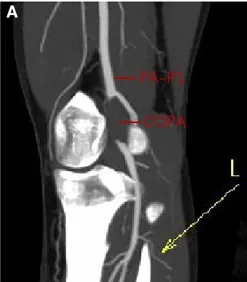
Perioperative findings in a young man with PAES;. Preoperative 3D contrast-enhanced CTA of left lower extremity.
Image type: radiology (ct)